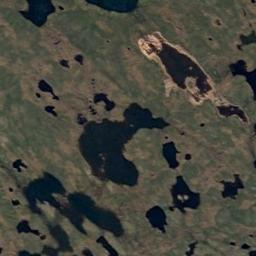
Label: wetland